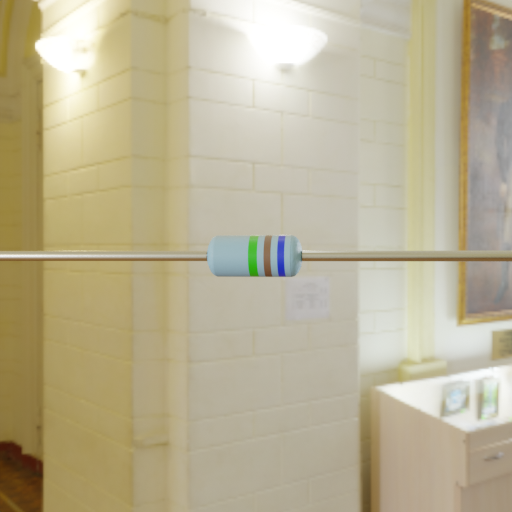
Resistor colour bands (in order): green, brown, blue